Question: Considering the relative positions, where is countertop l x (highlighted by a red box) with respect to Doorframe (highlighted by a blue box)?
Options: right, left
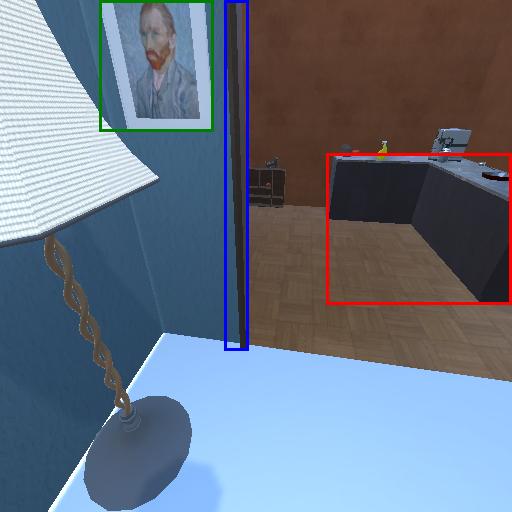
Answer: right